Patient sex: M
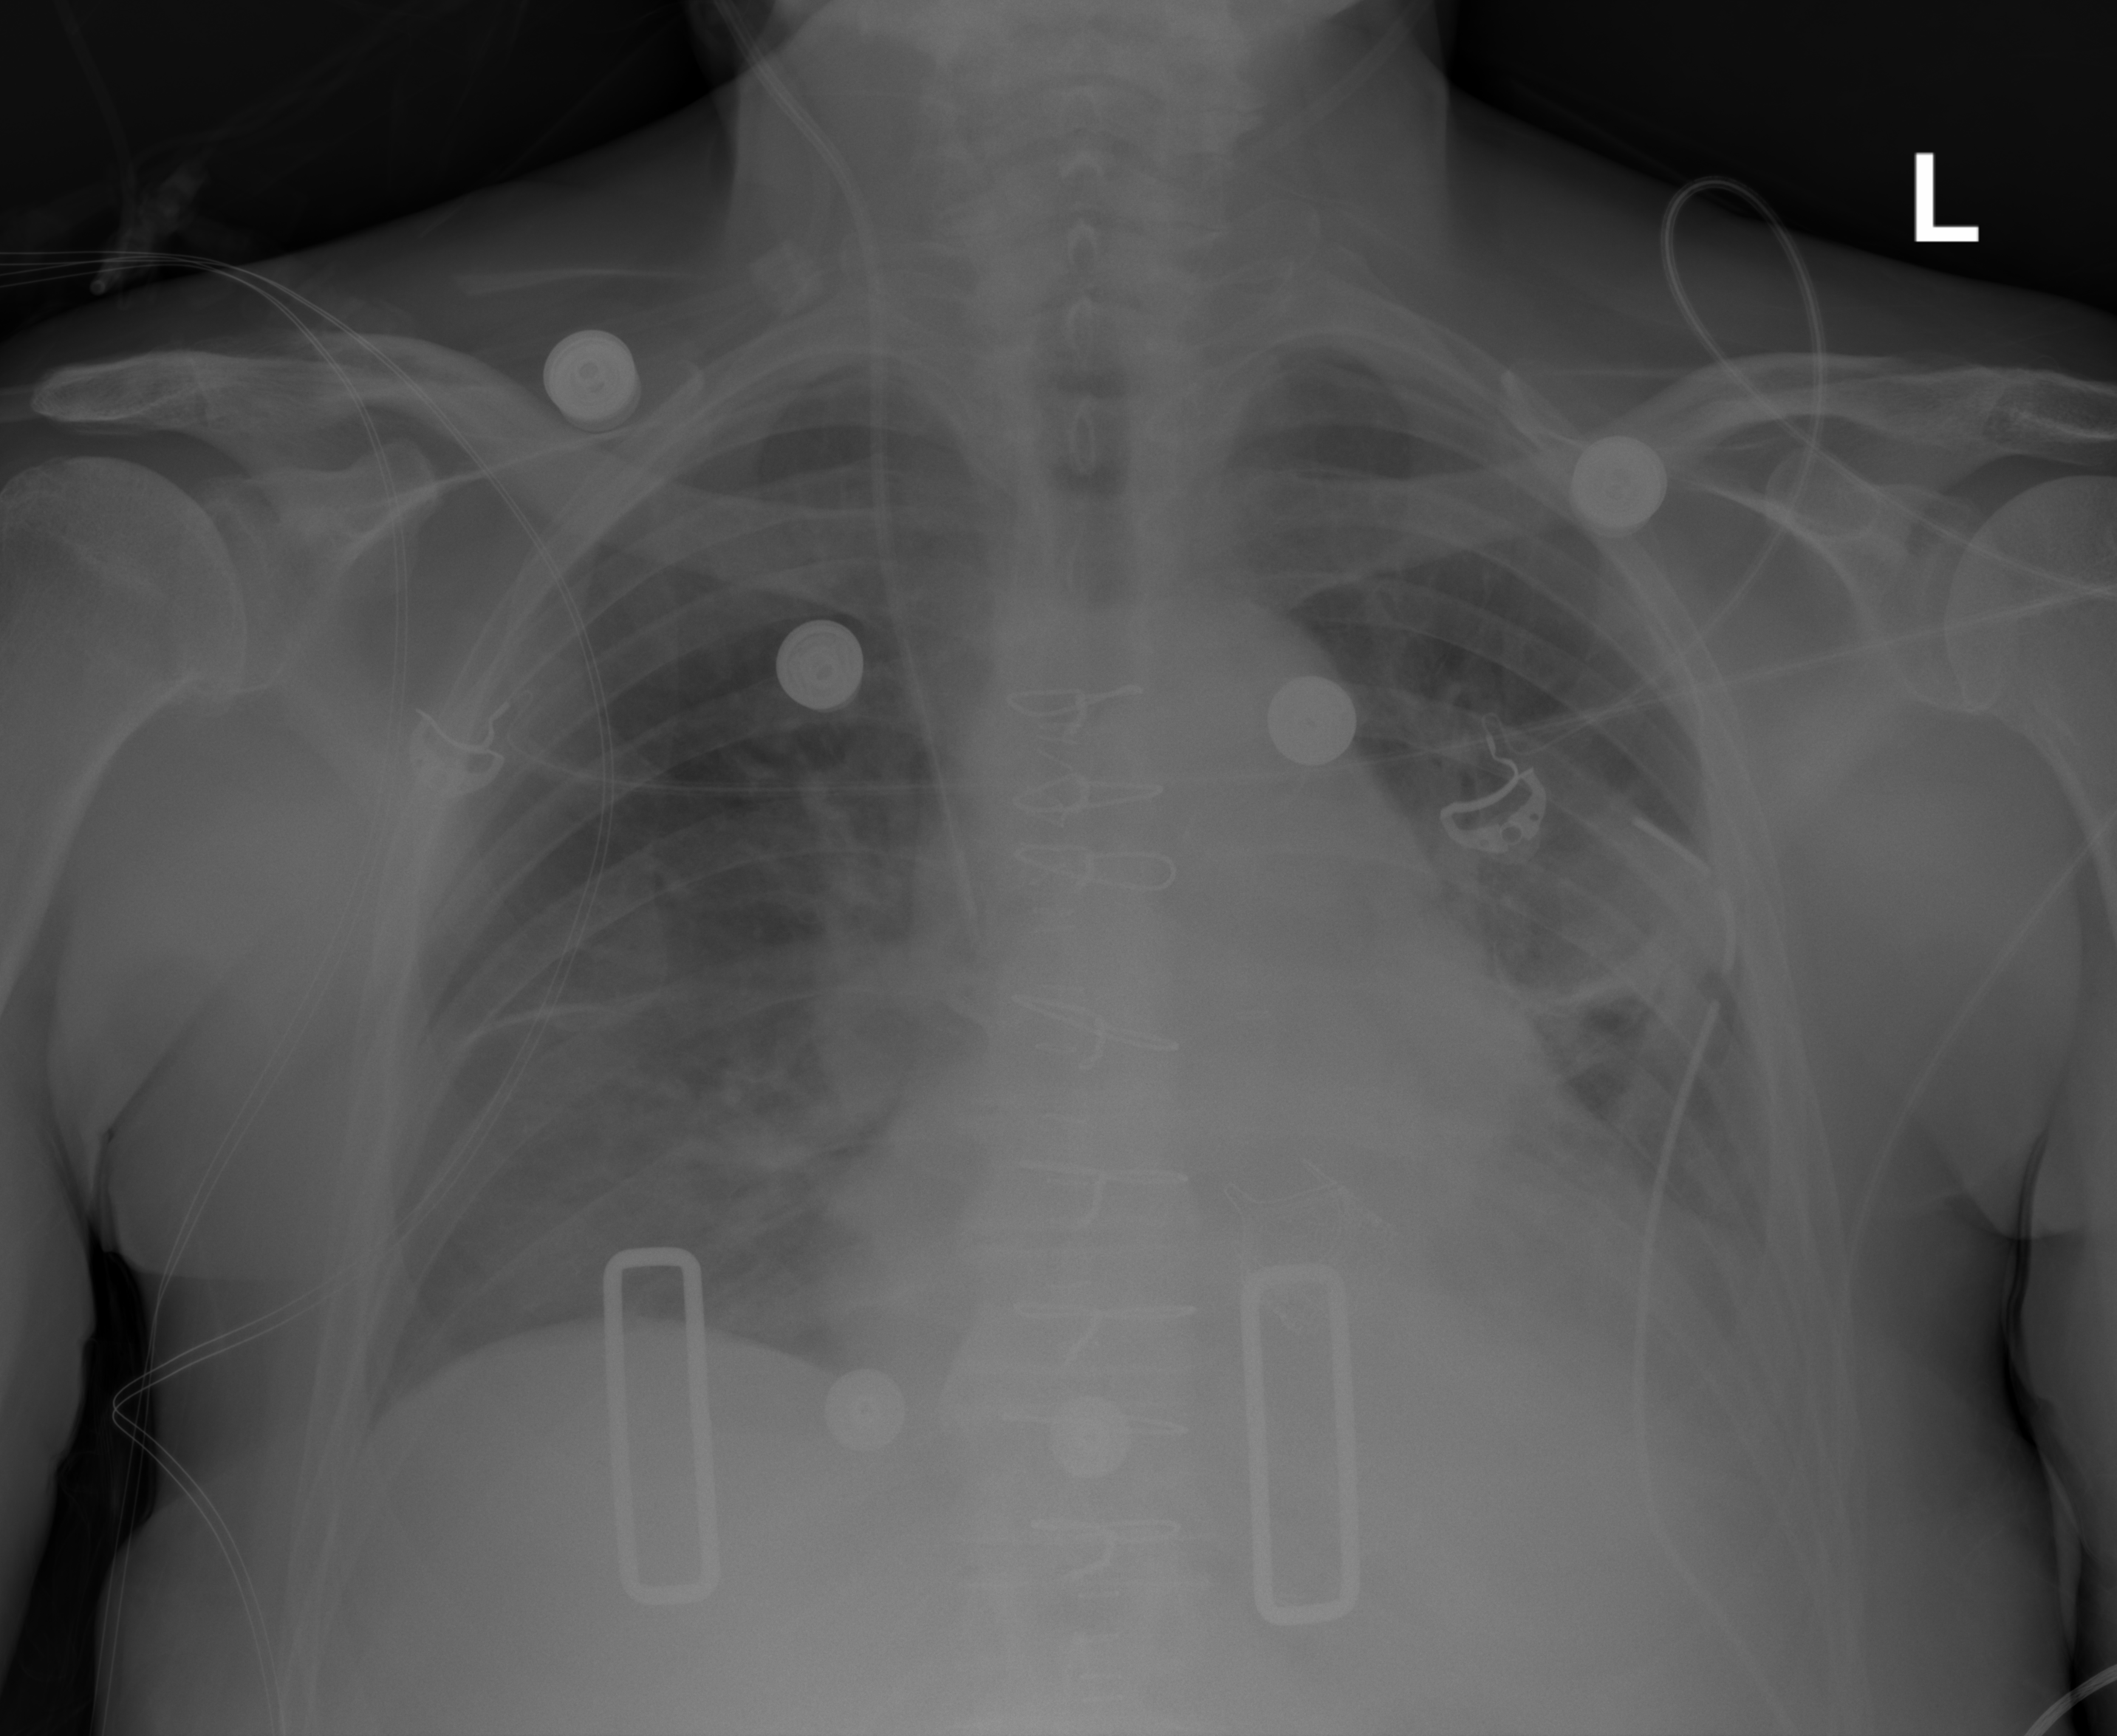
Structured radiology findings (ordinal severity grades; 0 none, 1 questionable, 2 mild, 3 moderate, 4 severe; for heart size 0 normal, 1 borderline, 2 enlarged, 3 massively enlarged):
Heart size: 2
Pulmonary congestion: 2
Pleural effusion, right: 0
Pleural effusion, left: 2
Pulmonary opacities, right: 2
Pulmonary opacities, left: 0
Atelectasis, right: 2
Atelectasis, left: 2